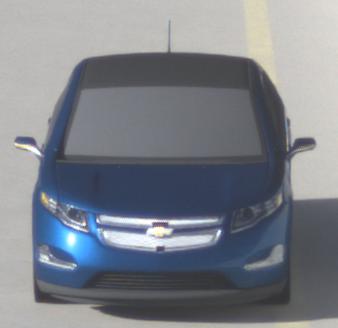
Make: Chevrolet
Model: Volt
Detailed model: Volt
Model produced from: 2011/11
Model produced until: 2014/08
Doors: 5
Color: blue
Road condition: dry road
Daytime: sunrise or sunset
Contrast: medium contrast